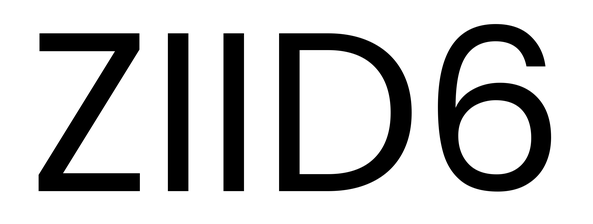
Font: Poppins-Regular